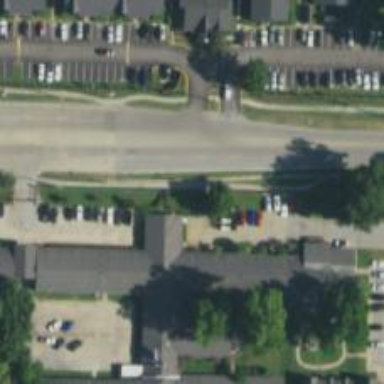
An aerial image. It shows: Tertiary road with separate sidewalk.